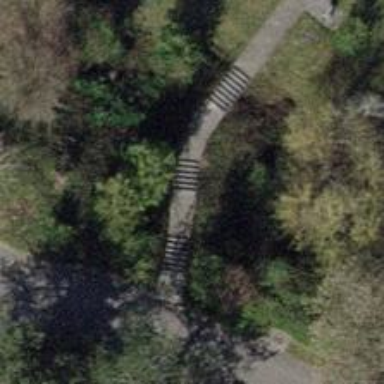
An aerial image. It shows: Footway with sett surface.